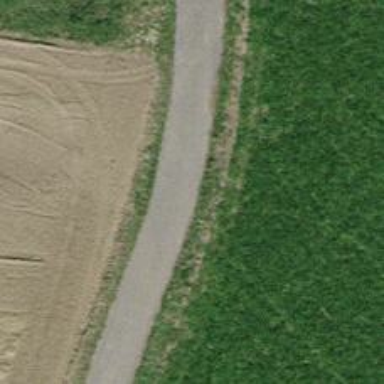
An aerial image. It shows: Paved track with grade1 quality.